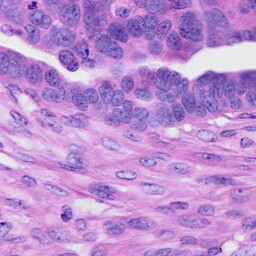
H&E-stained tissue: Ovarian